Question: I'm currently studying DFT and FFT and we were given this simple question:
'-1 + 4x + 3x^2'.
So, I'm considering this algorithm:

How does this recursion work? Is the 'for' loop positioned at the end of all the recursion calls? Or every time 'y' goes back to 'y^0' and 'y^1'? Can someone guide me? Of course, not all the steps, just some examples? Thank you so much in advance!
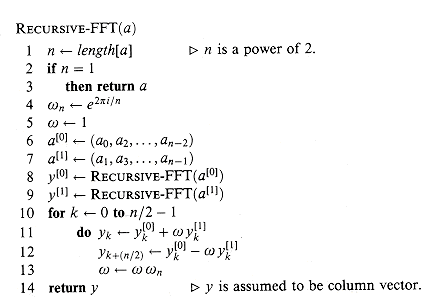
Answer: The recursive implementation of the algorithm can be understood using the following two figures. The first one refers to phase, while the second one illustrates the phase.
<URL>
<URL>
In particular, the two figures illustrate the following Matlab implementation:
'''
% --- Radix-2 Decimation In Frequency - Iterative approach
function y = radix2_DIF_Recursive(x)
global sumCount mulCount
N = length(x);
phasor = exp(-2 * pi * 1i / N) .^ (0 : N / 2 - 1);
if N == 1
y = x;
else
y_top = radix2_DIF_Recursive(x(1: 2 : (N - 1)));
y_bottom = radix2_DIF_Recursive(x(2 : 2 : N));
z = phasor .* y_bottom;
y = [y_top + z, y_top - z];
sumCount = sumCount + 6 * (N / 2);
mulCount = mulCount + 4 * (N / 2);
end
'''
Use the following main script to test it:
'''
% --- Radix-2 Decimation In Frequency - Iterative approach
clear all
close all
clc
global sumCount mulCount
N = 32;
x = randn(1, N);
sumCount = 0;
mulCount = 0;
tic
xhat = radix2_DIF_Recursive(x);
timeCooleyTukey = toc;
tic
xhatcheck = fft(x);
timeFFTW = toc;
rms = 100 * sqrt(sum(sum(abs(xhat - xhatcheck).^2)) / sum(sum(abs(xhat).^2)));
fprintf('Time Cooley-Tukey = %f; Time FFTW = %f
', timeCooleyTukey, timeFFTW);
fprintf('Theoretical multiplications count = %i; Actual multiplications count = %i
', ...
2 * N * log2(N), mulCount);
fprintf('Theoretical additions count = %i; Actual additions count = %i
', ...
3 * N * log2(N), sumCount);
fprintf('Root mean square with FFTW implementation = %.10e
', rms);
'''
The above recursive implementation is the counterpart of the iterative implementation of the at <URL>. Please, note that the present recursive one does not require any reverse bit ordering, neither of the input nor of the output sequences.